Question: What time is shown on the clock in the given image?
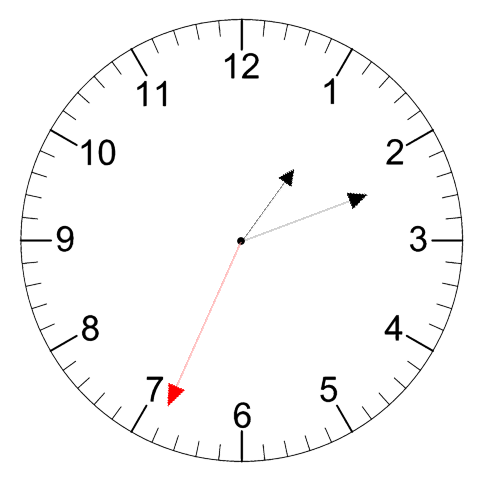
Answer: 01:11:34